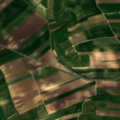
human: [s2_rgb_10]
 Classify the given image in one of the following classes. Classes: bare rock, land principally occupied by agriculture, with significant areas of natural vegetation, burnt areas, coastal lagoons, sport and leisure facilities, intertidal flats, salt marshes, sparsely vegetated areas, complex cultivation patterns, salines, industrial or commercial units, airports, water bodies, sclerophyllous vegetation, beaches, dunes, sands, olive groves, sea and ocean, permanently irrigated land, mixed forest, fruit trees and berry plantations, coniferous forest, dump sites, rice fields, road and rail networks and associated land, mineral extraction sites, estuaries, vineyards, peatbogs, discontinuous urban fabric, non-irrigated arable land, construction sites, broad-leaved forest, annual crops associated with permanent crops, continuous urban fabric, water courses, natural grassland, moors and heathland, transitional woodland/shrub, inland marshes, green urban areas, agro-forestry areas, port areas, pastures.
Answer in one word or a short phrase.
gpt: non-irrigated arable land, land principally occupied by agriculture, with significant areas of natural vegetation, broad-leaved forest